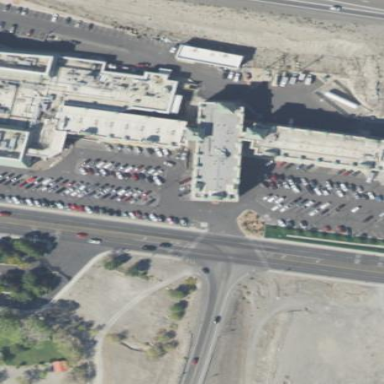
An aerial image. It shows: Hotel and casino building.